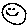
Label: smiley face